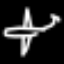
Label: airplane